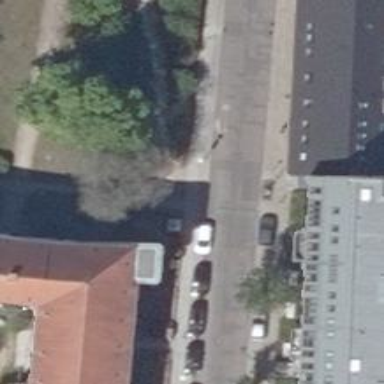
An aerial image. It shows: Residential road with asphalt surface and sidewalks on both sides. Parking on the left side is parallel and partially on the kerb.